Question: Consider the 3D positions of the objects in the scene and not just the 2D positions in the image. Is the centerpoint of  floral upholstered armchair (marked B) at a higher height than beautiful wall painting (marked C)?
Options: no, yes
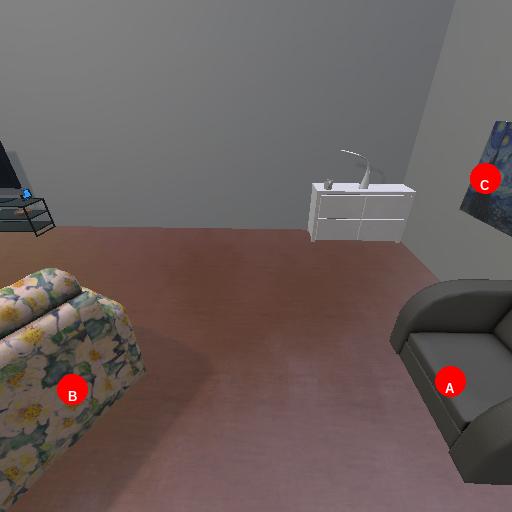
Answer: no